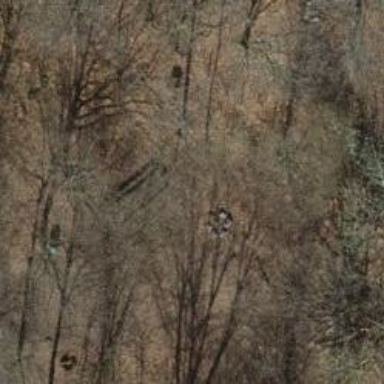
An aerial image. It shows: Picnic table located in leisure land area.